三年级 · 算术
乐乐下午放学 4: 30 到家, 发现家里停电。他在家等了 5 分钟就来电了。明明住在(区。

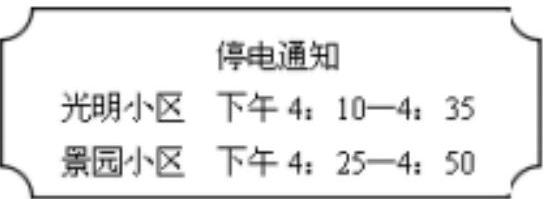
答案: 光明

【分析】先用乐乐放学回到家的时刻加 5 分钟, 从而计算出来电的时刻, 然后再根据停电通知进行填空即可。

【详解】下午 4: $30+5$ 分钟 $=$ 下午 $4: 35$;

由此可知, 明明住在光明小区。

【点睛】熟练掌握时、分、秒时间的推算方法, 是解答此题的关键。